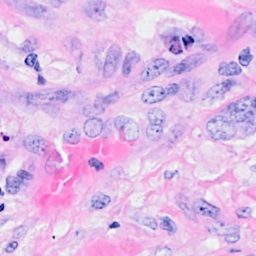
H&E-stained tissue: Breast